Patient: sex M, age 75
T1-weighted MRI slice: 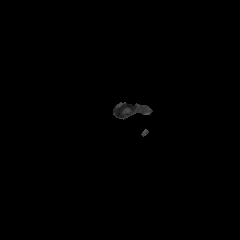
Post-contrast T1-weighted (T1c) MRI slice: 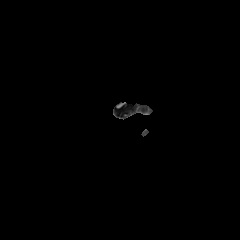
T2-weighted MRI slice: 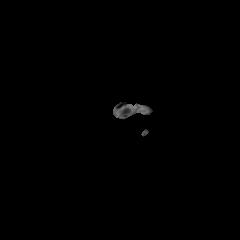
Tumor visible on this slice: no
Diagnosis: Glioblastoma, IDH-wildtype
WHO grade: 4